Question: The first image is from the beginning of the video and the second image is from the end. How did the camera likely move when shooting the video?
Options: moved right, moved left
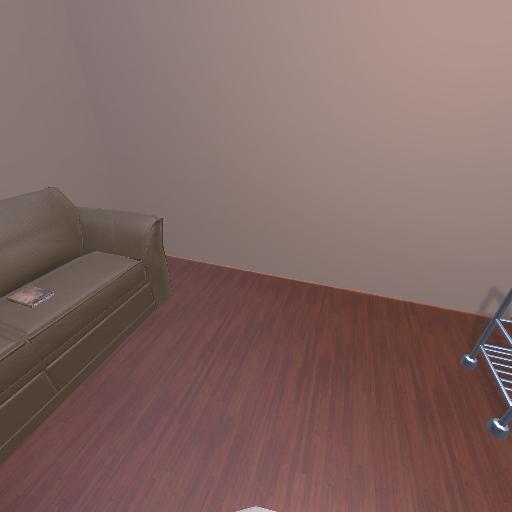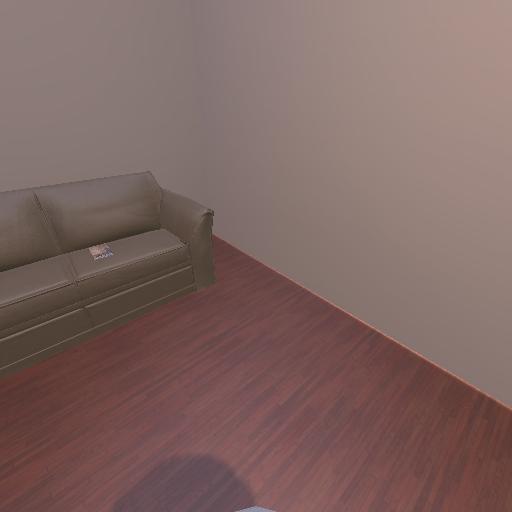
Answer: moved right